Interaction volume radius: 10 \u00c5
Interaction volume height: 25 \u00c5
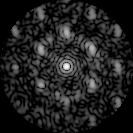
Disorder parameter: 0.5575